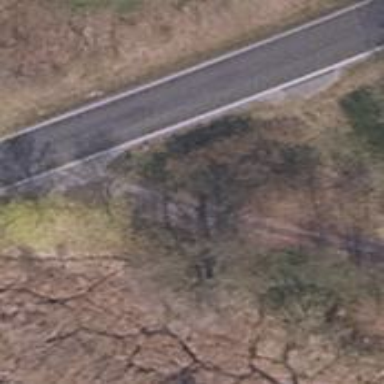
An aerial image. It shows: Service road with compacted surface.